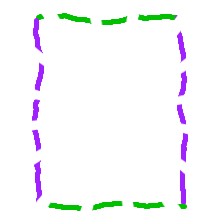
Shape: rectangle